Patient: sex F, age 73
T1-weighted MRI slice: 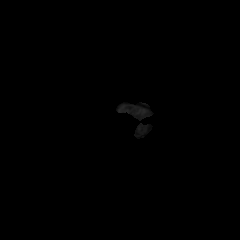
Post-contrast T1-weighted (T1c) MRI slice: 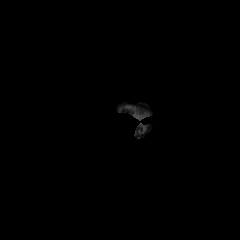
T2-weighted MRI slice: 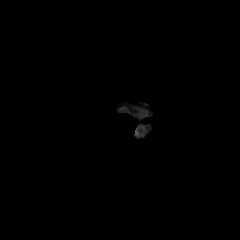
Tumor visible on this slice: no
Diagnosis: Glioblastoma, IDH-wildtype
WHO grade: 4